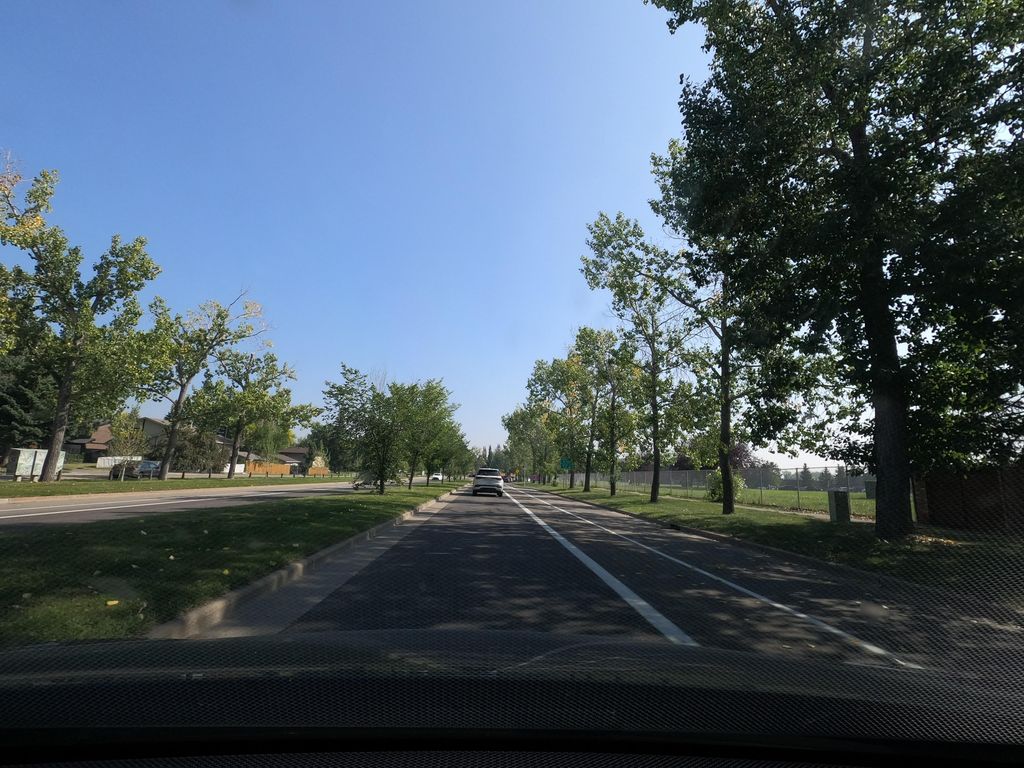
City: calgary